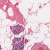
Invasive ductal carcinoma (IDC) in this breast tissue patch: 0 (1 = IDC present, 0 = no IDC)